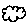
Label: cloud